Question: I am actually facing a problem that I dont know how to solve...
In fact, I want to change color and display a picture on a listView when I click on it.
The problem is when I click my first item, the 0th , 9th, 18th etc... change too... it's just like the View onItemClick takes only the visible part of the listview (the displayed item, without scroll)
I dont know how to solve it.
My adapter :
'''
public View getView(int position, View convertView, ViewGroup parent) {
ViewHolder holder = null;
LayoutInflater mInflater = (LayoutInflater) context
.getSystemService(Activity.LAYOUT_INFLATER_SERVICE);
if (convertView == null) {
convertView = mInflater
.inflate(R.layout.item_anomalies, null);
holder = new ViewHolder();
holder.txtTitre = (TextView) convertView
.findViewById(R.id.titre);
holder.img = (ImageView) convertView
.findViewById(R.id.img);
convertView.setTag(holder);
} else {
holder = (ViewHolder) convertView.getTag();
}
final AnomalieRowItem rowItem = (AnomalieRowItem) getItem(position);
holder.txtTitre.setText(rowItem.getLibelle());
if (position % 5 == 0) {
holder.img.setBackgroundColor(0xffED695A);
} else {
if (position % 4 == 0) {
holder.img.setBackgroundColor(0xffEB5443);
} else {
if (position % 3 == 0) {
holder.img.setBackgroundColor(0xffEA4735);
} else {
if (position % 2 == 0) {
holder.img.setBackgroundColor(0xffE93825);
} else {
holder.img.setBackgroundColor(0xffD52815);
}
}
}
}
return convertView;
}
'''
My listener :
'''
private void initListener() {
m_ListeAnomalie.setOnItemClickListener(new AdapterView.OnItemClickListener() {
@Override
public void onItemClick(AdapterView<?> parent, View view, int position, long id) {
AnomalieRowItem item = m_ListeItem.get(position);
ImageView imgCheck = (ImageView) view.findViewById(R.id.check);
LinearLayout layout = (LinearLayout) view.findViewById(R.id.item);
if (item.isChecked()) {
layout.setBackgroundColor(0xffefefef);
item.setChecked(false);
imgCheck.setVisibility(View.GONE);
} else {
layout.setBackgroundColor(0xffdddddd);
item.setChecked(true);
imgCheck.setVisibility(View.VISIBLE);
}
m_Adapter.notifyDataSetChanged();
}
});
m_Valider.setOnClickListener(new View.OnClickListener() {
@Override
public void onClick(View v) {
end();
}
});
}
'''
Thanks for your help
EDIT : The part with the modulo and the background works fine, my problem is in the listener, it's like it's not the correct view that is injected in the OnItemClick function
EDIT 2 : With a picture, it's better I think

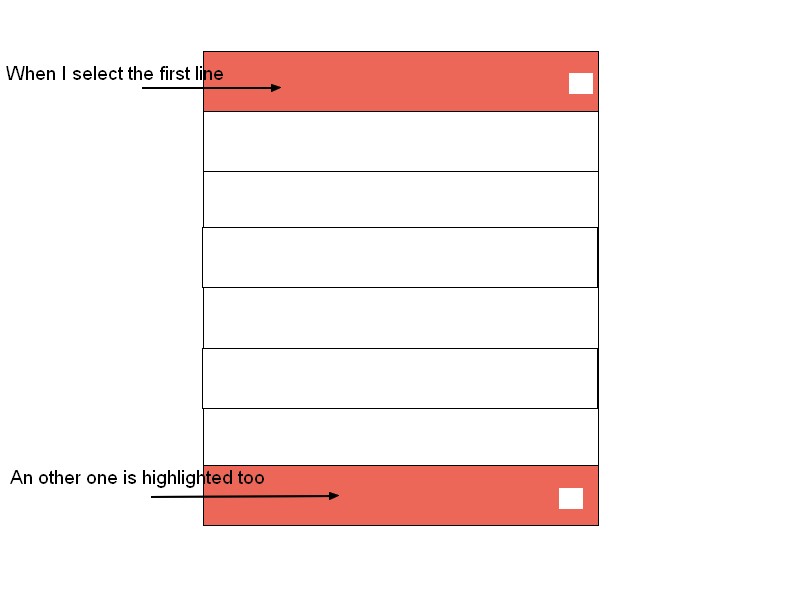
Answer: '''
if (position % 5 == 0) {
holder.img.setBackgroundColor(0xffED695A);
} else {
if (position % 4 == 0) {
holder.img.setBackgroundColor(0xffEB5443);
} else {
if (position % 3 == 0) {
holder.img.setBackgroundColor(0xffEA4735);
} else {
if (position % 2 == 0) {
holder.img.setBackgroundColor(0xffE93825);
} else {
holder.img.setBackgroundColor(0xffD52815);
}
}
}
}
// add this lines in getView() after above logic.
if (rowItem.isChecked()) {
layout.setBackgroundColor(0xffefefef);
imgCheck.setVisibility(View.GONE);
} else {
layout.setBackgroundColor(0xffdddddd);
imgCheck.setVisibility(View.VISIBLE);
}
'''